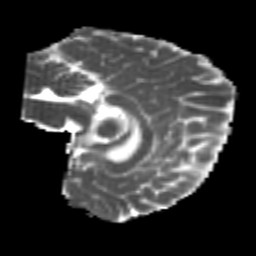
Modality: MD
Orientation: sagittal
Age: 25
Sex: female
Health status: healthy
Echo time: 0.074 s